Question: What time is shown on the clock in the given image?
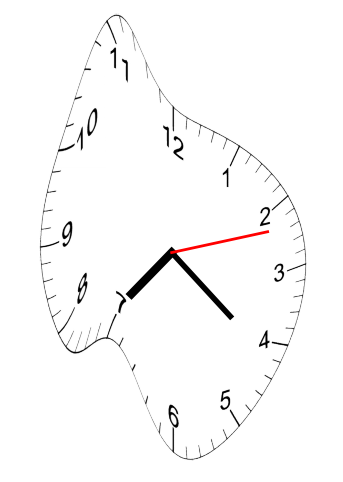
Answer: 07:21:12